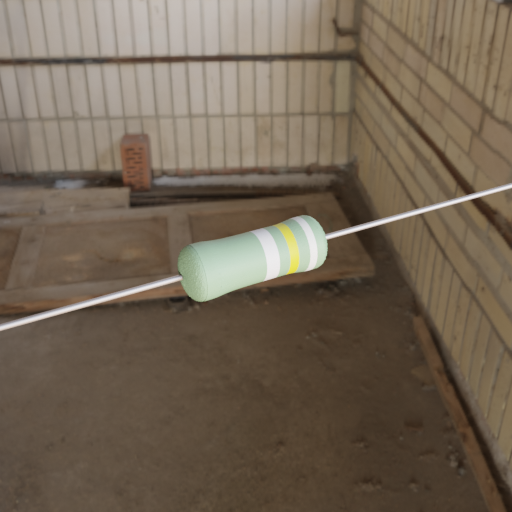
Resistor colour bands (in order): white, yellow, white